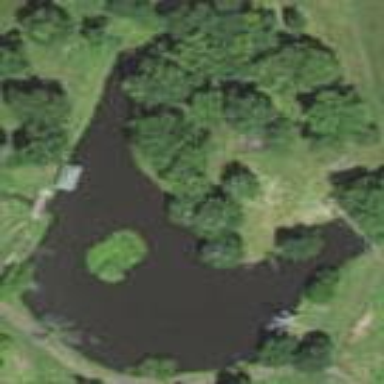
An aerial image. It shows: Peaceful pond surrounded by nature.